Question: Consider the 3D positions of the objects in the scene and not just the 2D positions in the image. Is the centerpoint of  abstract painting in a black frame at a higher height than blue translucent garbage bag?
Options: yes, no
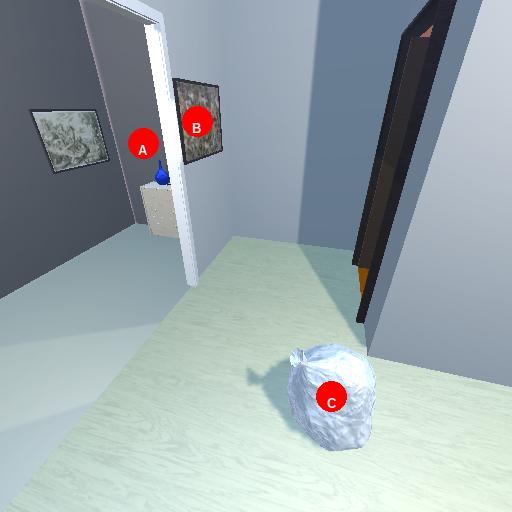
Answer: yes